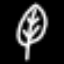
Label: leaf